Interaction volume radius: 10 \u00c5
Interaction volume height: 20 \u00c5
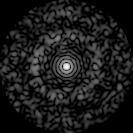
Disorder parameter: 0.8311